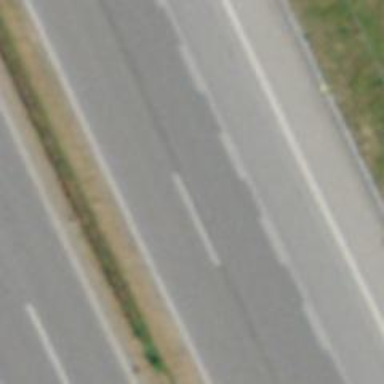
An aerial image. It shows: Motorway junction.